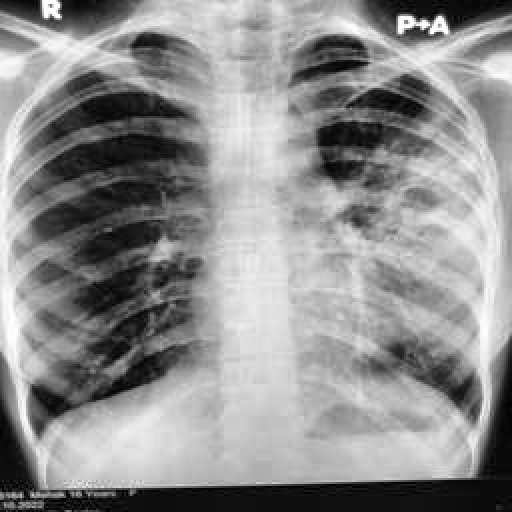
Finding: TUBERCULOSIS